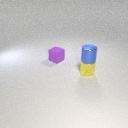
small yellow metal cylinder below small blue metal cylinder